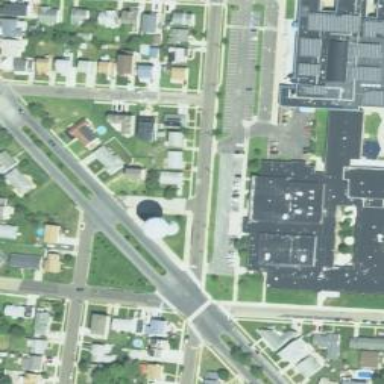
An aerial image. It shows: Water tower that is man-made.